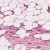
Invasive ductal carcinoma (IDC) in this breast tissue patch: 1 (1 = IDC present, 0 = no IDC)